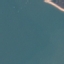
Land use / land cover class: SeaLake